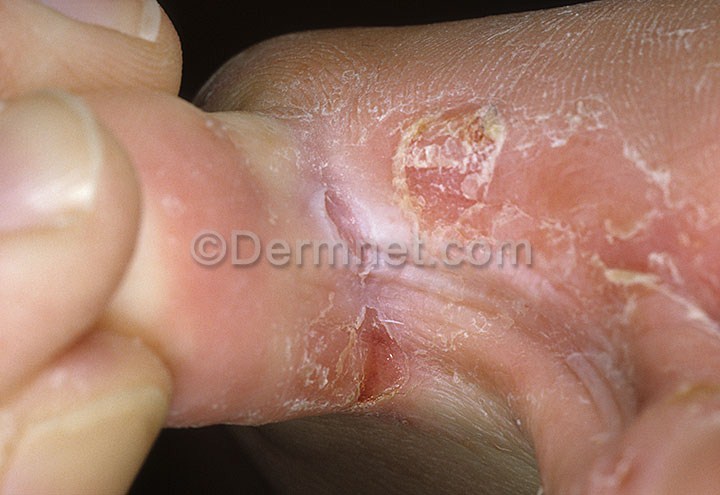
Disease: Tinea Ringworm Candidiasis and other Fungal Infections